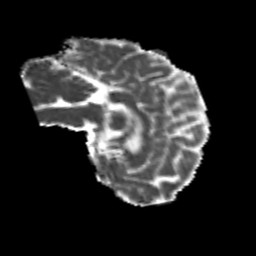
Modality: MD
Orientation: sagittal
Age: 20
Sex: male
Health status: healthy
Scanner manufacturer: philips
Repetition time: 7.391 s
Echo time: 0.08599 s